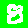
Digit: 8